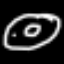
Label: donut